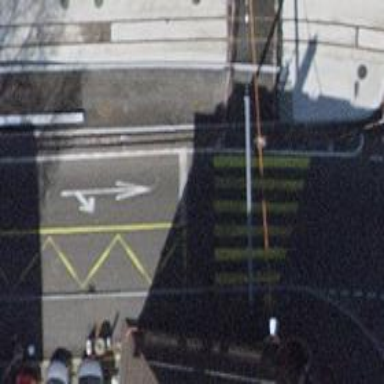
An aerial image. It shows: Crossing with traffic signals and zebra markings.